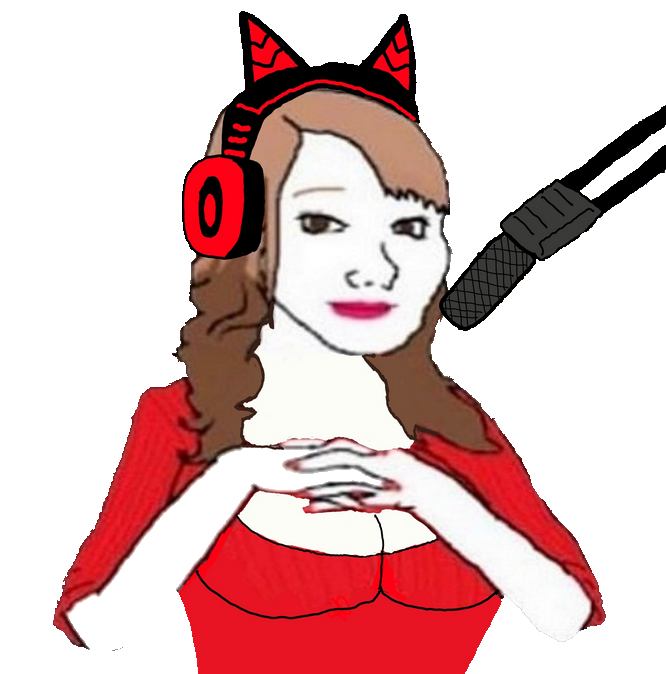
Label: 5_Abusive_Wife